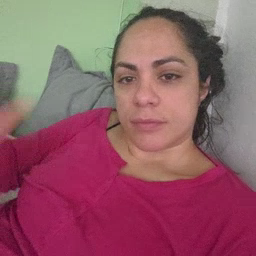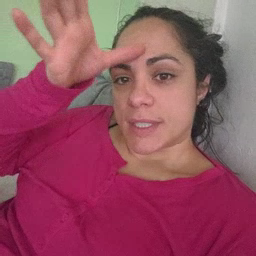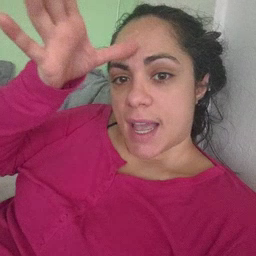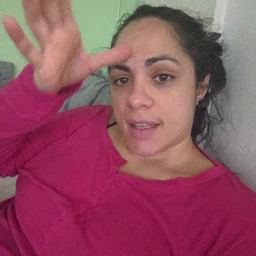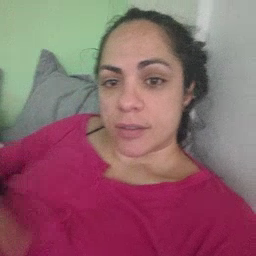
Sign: dad